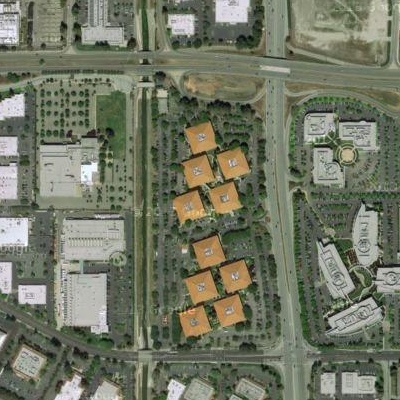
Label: cIndustry